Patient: sex M, age 48
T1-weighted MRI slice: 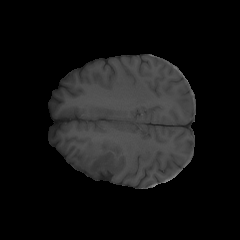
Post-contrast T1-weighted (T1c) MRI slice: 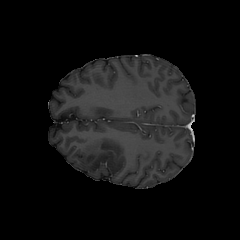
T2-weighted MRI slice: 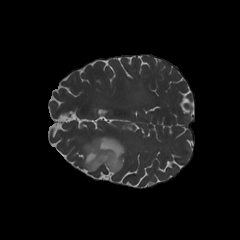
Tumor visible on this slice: yes
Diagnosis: Astrocytoma, IDH-mutant
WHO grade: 3